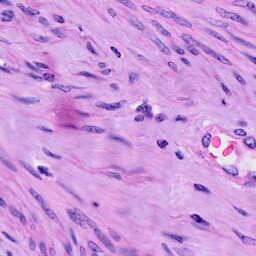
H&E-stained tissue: Cervix